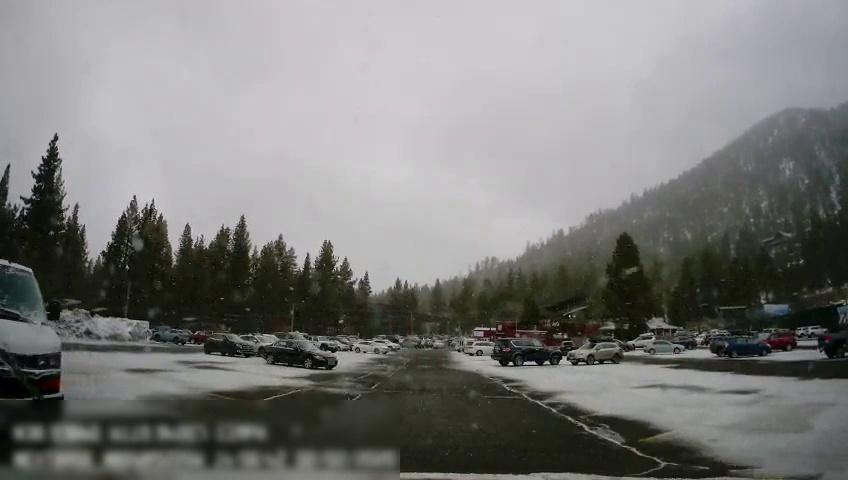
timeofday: Day
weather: Snowy
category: Vehicles | SUV
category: Vehicles | SUV
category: Vehicles | SUV
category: Vehicles | Car
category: Vehicles | Car
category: Vehicles | SUV
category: Vehicles | SUV
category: Vehicles | Car
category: Vehicles | SUV
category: Vehicles | Van
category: Vehicles | Car
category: Vehicles | SUV
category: Vehicles | Truck
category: Vehicles | Car
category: Vehicles | Car
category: Vehicles | Car
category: Vehicles | Car
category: Vehicles | Car
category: Vehicles | Car
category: Vehicles | SUV
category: Vehicles | Truck
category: Vehicles | Car
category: Drivable Space